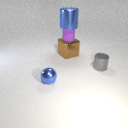
large brown metal cube below small purple rubber cylinder